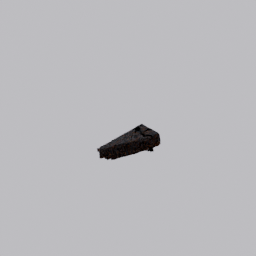
Label: architecture